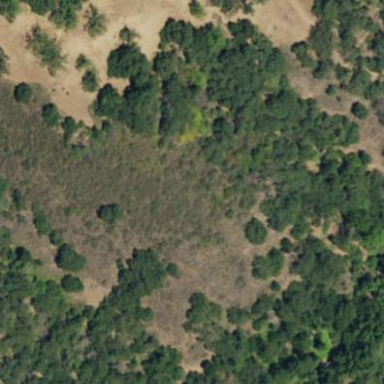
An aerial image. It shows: Patch of scrub vegetation.